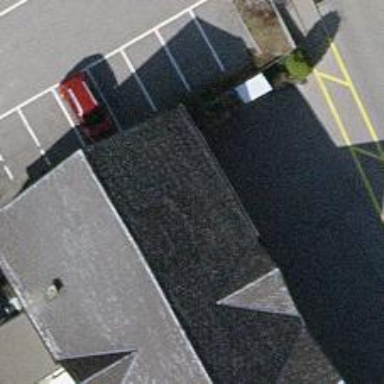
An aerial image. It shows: Convenience shop.